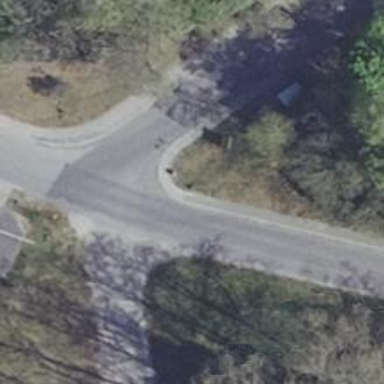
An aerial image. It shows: Residential road with asphalt surface and sidewalks on both sides.